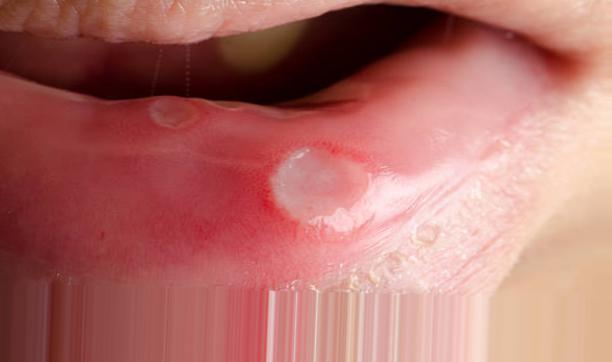
Condition: Mouth Ulcer